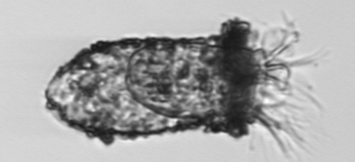
Label: Tintinnopsis